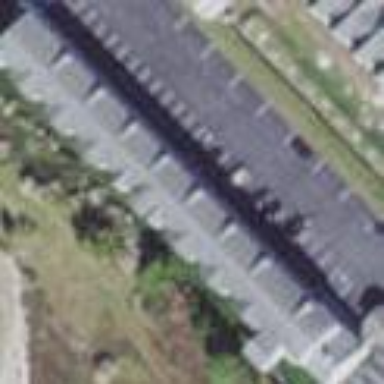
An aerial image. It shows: Hotel building.